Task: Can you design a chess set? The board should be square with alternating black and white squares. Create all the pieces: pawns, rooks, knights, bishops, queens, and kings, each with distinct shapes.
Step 279:
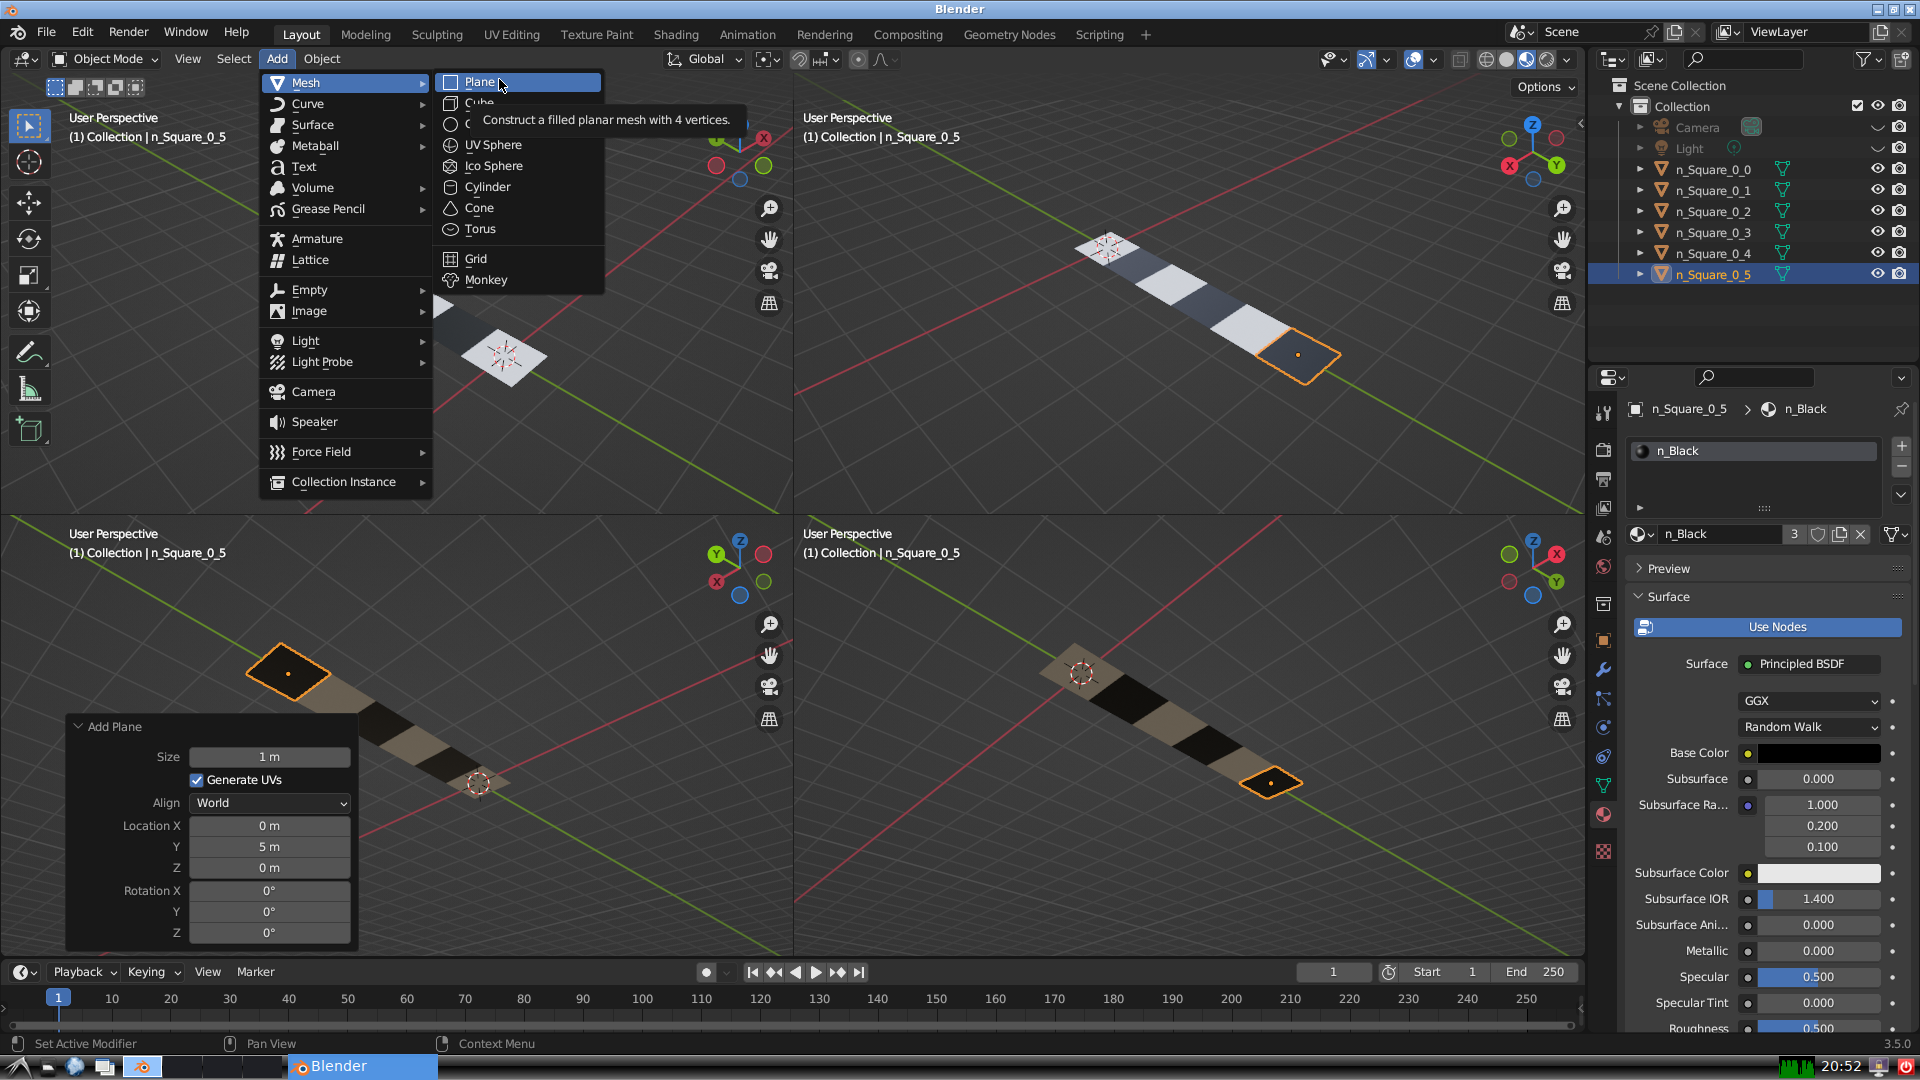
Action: click: no